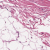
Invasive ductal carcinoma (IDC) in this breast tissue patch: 0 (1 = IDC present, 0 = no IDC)